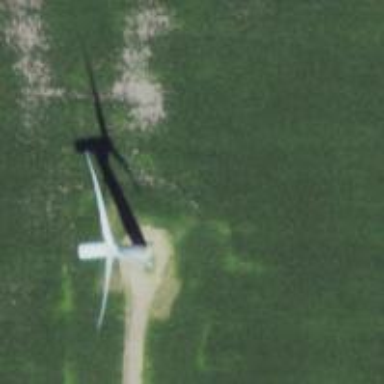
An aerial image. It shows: Wind generator powered by wind. The generator type is horizontal axis and it uses wind turbines.